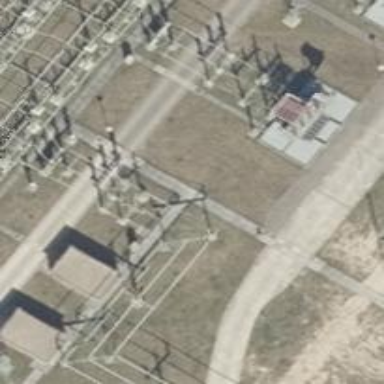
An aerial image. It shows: Power line with three cables in bay configuration.